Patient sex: F
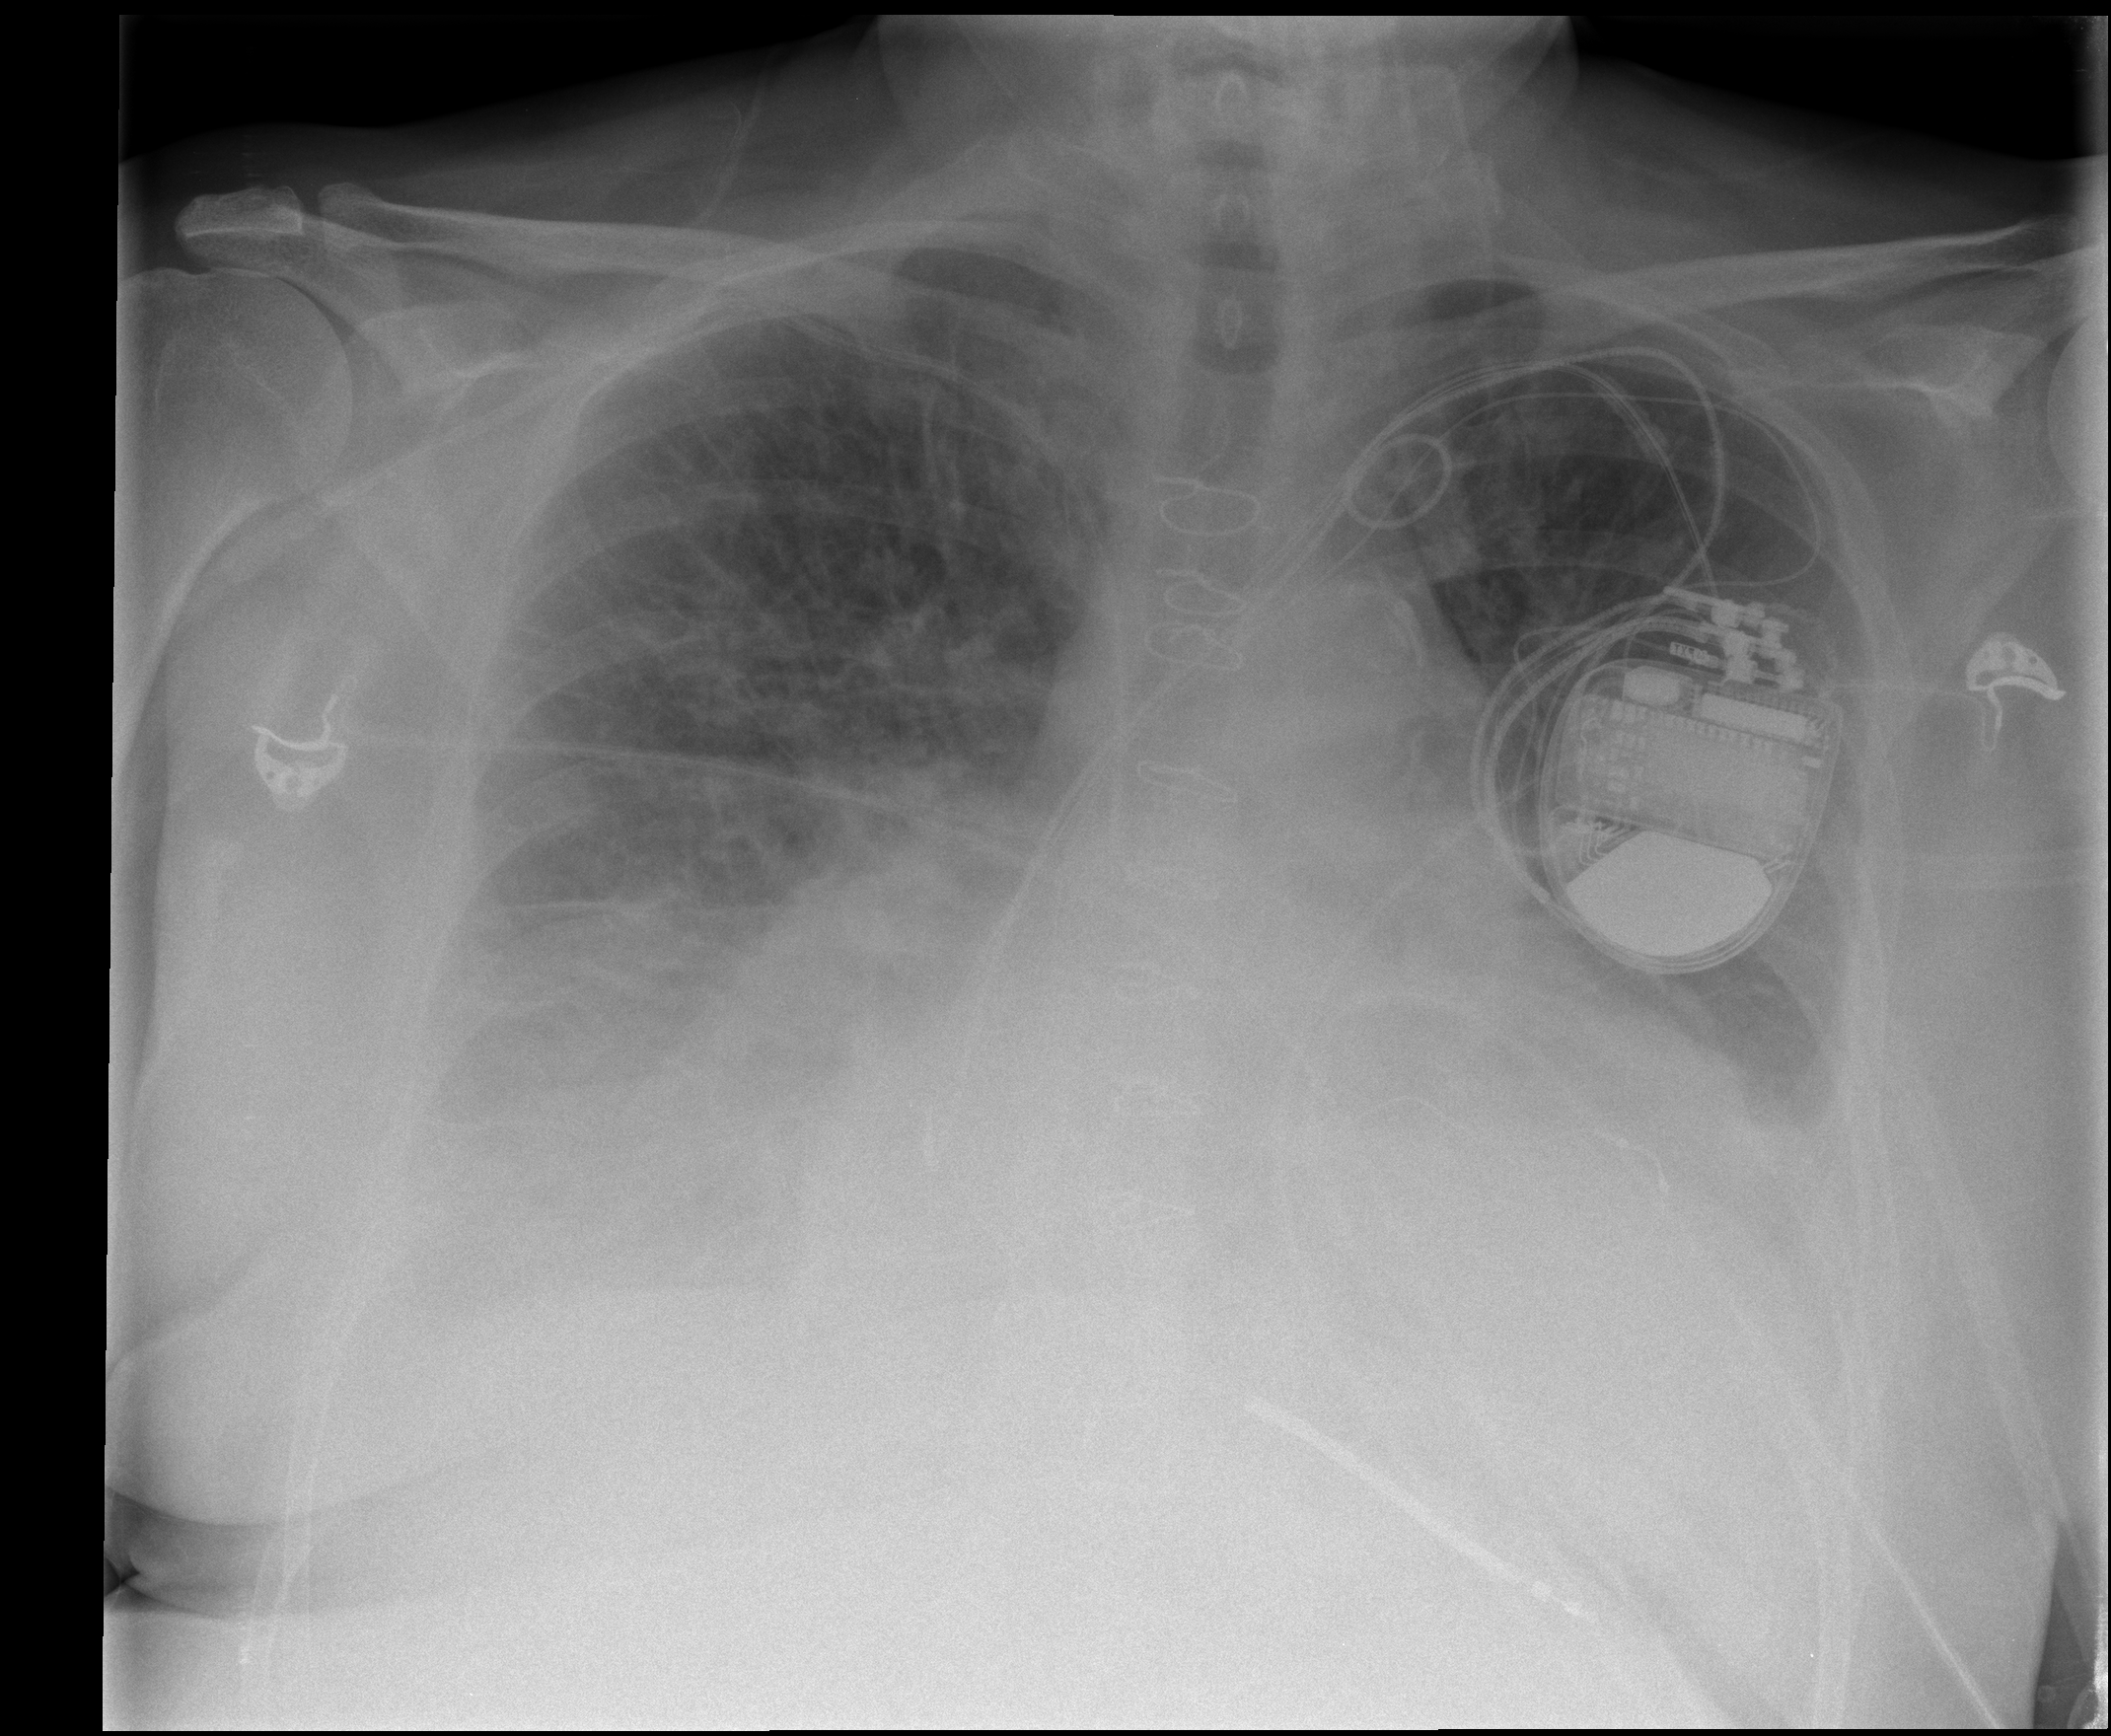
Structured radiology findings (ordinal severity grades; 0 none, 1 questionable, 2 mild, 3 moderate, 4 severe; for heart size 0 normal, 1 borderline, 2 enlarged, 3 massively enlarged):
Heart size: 2
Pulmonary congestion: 3
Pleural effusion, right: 3
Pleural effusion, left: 2
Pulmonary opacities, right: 0
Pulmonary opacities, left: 0
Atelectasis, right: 3
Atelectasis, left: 2